Question: Is it possible to embed animated GIFs in PDFs? And how might I go about such a thing? are there any dangers I should be aware of?
For some more details on why I think it's a good thing and how it helps <URL>. I didn't think it was appropriately well-formed enough for SE.
As an example - I'd like to put this into a description of quicksort:

(This animation is from <URL>
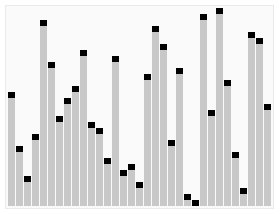
Answer: I haven't tested it but apparently you can add quicktime animations to a pdf (no idea why). So the solution would be to export the animated gif to quicktime and add it to the pdf.
Here the solution that apparently works:
1. Open the GIF in Quicktime and save as MOV (Apparently it works with other formats too, you'll have to try it out).
2. Insert the MOV into the PDF (with Adobe InDesign (make sure to set Object> Interactive> film options > Embed in PDF) - It should work with Adobe Acrobat Pro DC too: see link
3. Save the PDF.
See <URL>